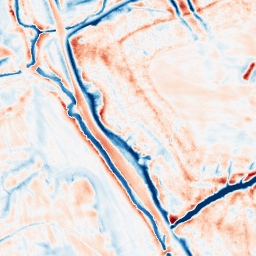
Category: edge_preserving
Decomposition family: bilateral
Decomposition parameters: d: 21
sigma_color: 25
sigma_space: 75
Upsampling method: edge_directed
Upsampling parameters: scale: 2
Upsampling scale: 2